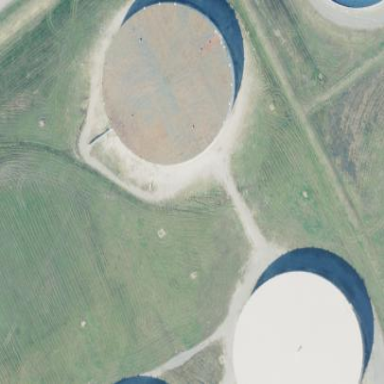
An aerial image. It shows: Storage tank which is man-made.